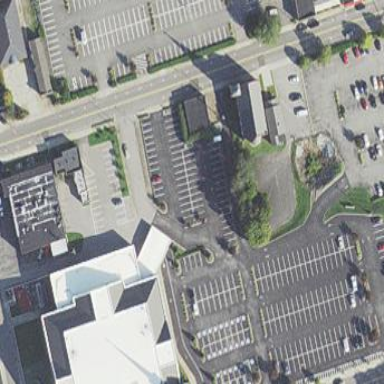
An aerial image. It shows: Parking area with asphalt surface.